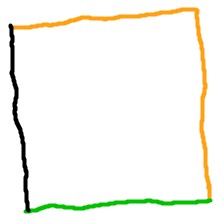
Shape: square